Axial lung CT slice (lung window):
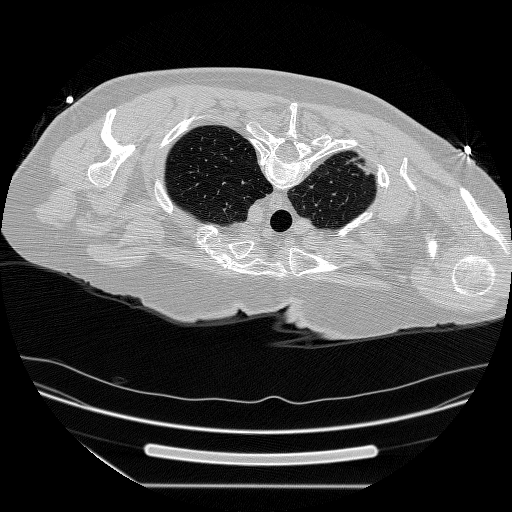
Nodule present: no